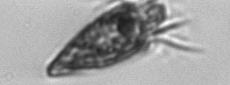
Label: Strombidium_tintinnodes